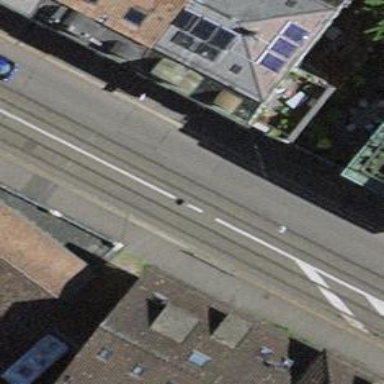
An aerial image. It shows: Tram level crossing on the railway.